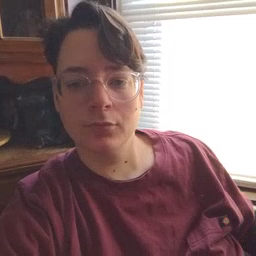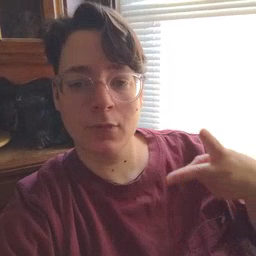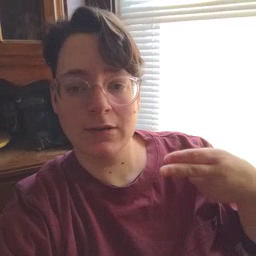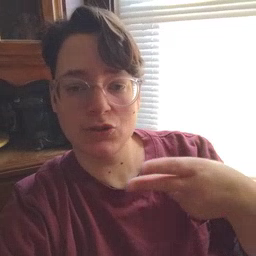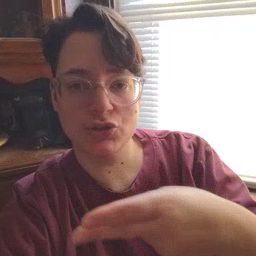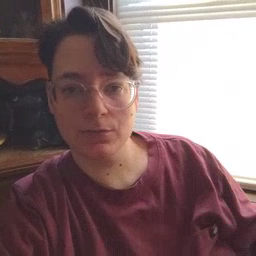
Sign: scissors